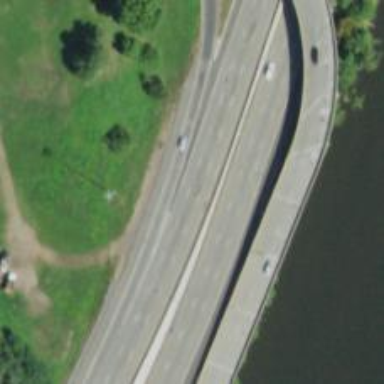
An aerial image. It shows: Urban freeway or expressway.